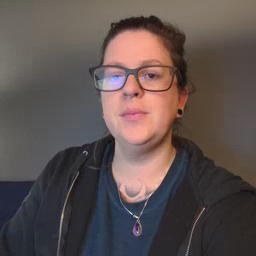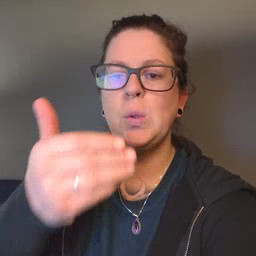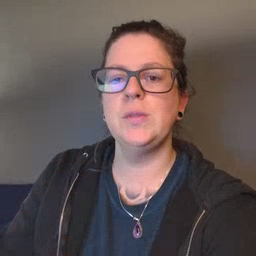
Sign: close